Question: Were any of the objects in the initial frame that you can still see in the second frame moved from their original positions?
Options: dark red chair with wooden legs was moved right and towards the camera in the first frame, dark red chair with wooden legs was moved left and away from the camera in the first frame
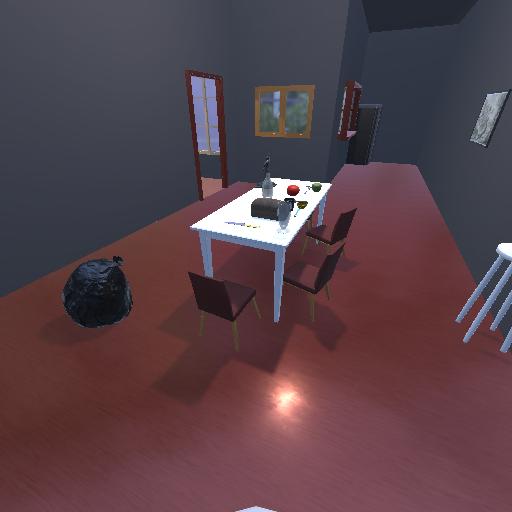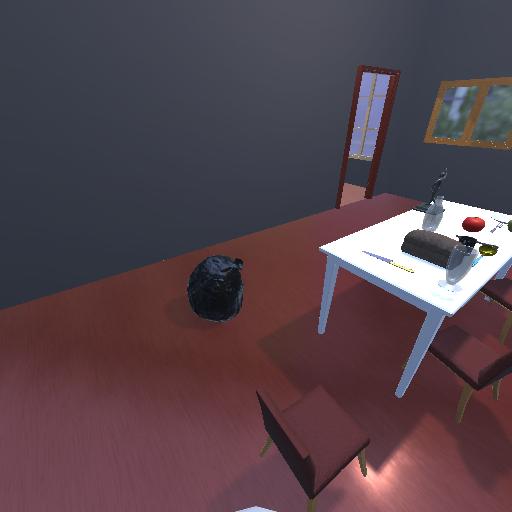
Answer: dark red chair with wooden legs was moved right and towards the camera in the first frame